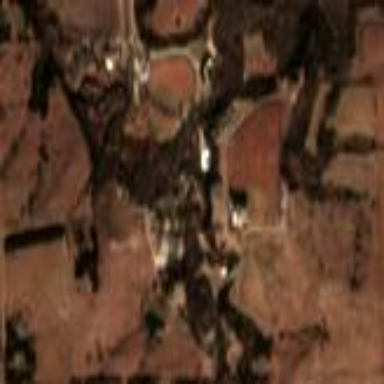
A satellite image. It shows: Summer camp on farm that also serves as events venue.